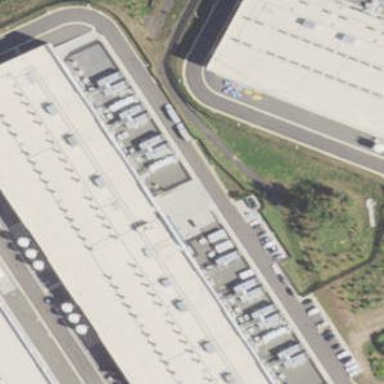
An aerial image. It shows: Data center building.